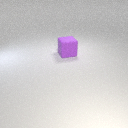
large purple rubber cube